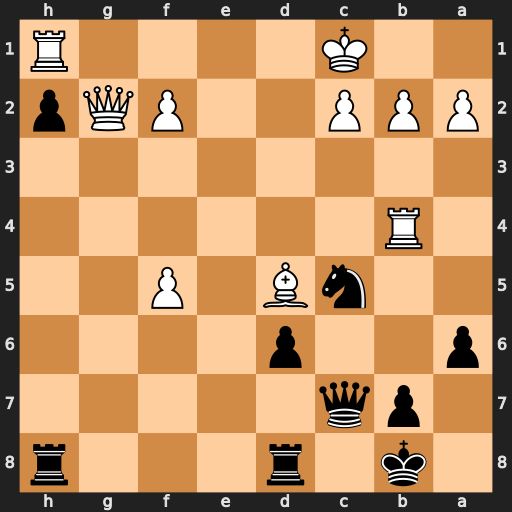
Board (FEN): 1k1r3r/1pq5/p2p4/2nB1P2/1R6/8/PPP2PQp/2K4R
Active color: b
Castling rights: -
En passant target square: -
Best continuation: Nd3+ Kb1 Nxb4